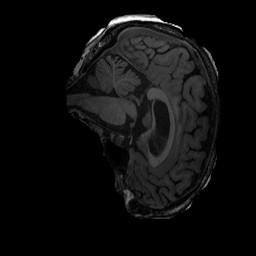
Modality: T1w
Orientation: sagittal
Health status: ill
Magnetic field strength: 3 T